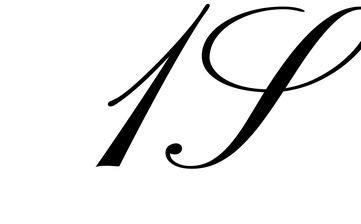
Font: PinyonScript-Regular